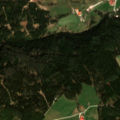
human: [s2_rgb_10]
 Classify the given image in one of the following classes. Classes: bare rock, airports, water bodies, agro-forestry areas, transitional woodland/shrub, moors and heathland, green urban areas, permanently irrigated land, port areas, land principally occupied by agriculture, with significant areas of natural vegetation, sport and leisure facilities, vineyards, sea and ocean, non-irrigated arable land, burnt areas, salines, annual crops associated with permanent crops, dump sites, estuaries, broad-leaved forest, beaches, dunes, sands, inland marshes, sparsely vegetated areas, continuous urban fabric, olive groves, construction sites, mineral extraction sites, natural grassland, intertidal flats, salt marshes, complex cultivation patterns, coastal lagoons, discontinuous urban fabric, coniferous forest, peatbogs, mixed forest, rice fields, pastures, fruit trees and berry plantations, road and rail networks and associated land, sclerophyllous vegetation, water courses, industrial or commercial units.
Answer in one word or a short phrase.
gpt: pastures, coniferous forest